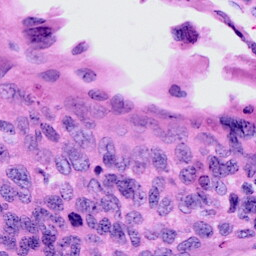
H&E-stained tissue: Cervix